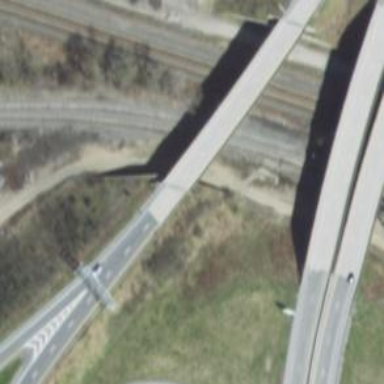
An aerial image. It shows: Bridge on motorway link.